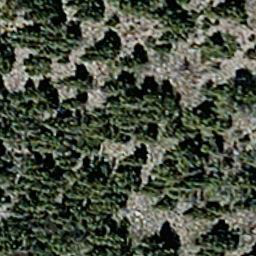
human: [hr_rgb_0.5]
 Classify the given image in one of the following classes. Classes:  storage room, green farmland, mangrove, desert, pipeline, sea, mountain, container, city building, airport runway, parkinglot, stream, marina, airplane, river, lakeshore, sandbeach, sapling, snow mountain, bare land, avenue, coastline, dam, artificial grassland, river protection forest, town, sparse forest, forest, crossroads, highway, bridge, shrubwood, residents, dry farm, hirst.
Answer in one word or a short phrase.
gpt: sparse forest